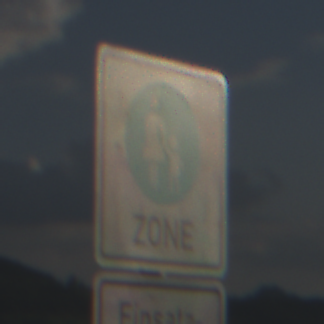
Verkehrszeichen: BeginnFussgaengerzone
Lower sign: BesondereFahrzeugeUndTransportgueter3
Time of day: MorningAfternoon
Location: Outdoor (Nature)
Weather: PartlyCloudy
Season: NotSpecified
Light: Natural